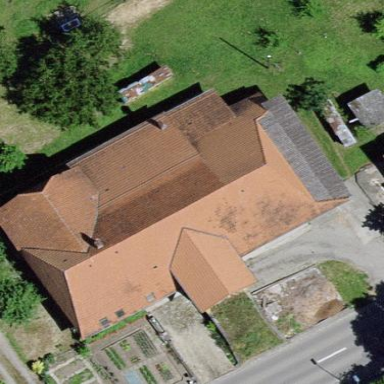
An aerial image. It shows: Farm building.